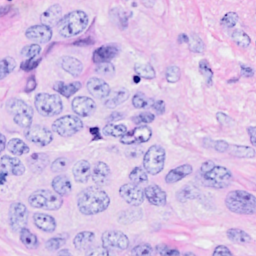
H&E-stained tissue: Breast